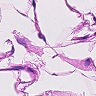
Metastatic tissue present: no